Question: While trying to autocomplete a file (e.g. to open a file with ) Emacs-helm shows a list of possible candidates.
If I then press (which I would hope it would help me choose the first/closest match), I get the following in the minibuffer:

It looks like the minibuffer gets confused with escape characters, and it does not choose the file that I actually want to open (the top choice).
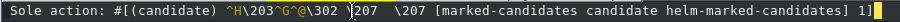
Answer: Helm requires this conceptual jump from the default Emacs completion, which is not so obvious:
> You don't need to press a key to complete. The completion buffer refreshes
with new results after every input.
This is called "incremental" completion.
The normal functionality is not needed in "incremental"
completion. So tab was rebound to 'helm-select-action', which allows you to
choose an alternative action with the selection. But there is only one action
in 'read-file-name'.
The error you're seeing could be clearer though, I've filed this <URL> on github.
Additionally, note Helm treats each space separated term as a filtering
regular expression. So, pressing will filter
the current list down to those that contain foo in the name.